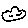
Label: cloud